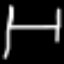
Label: bed